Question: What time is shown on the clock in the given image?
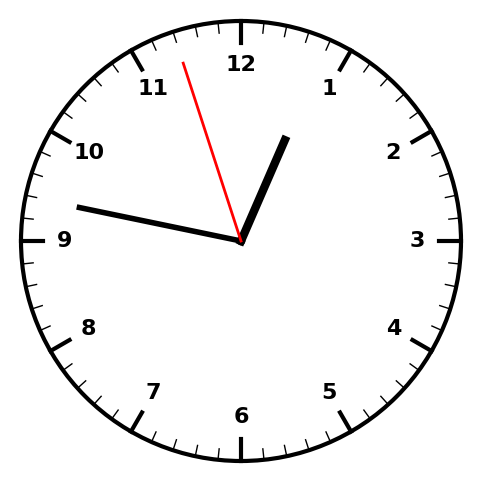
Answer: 12:46:57